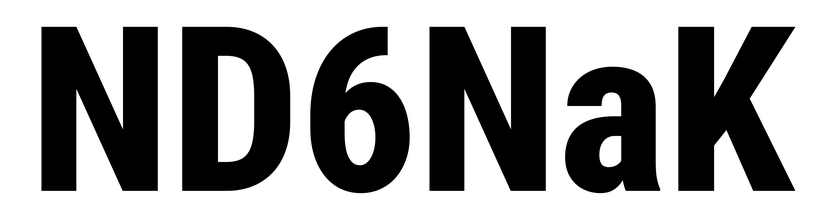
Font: Roboto_Condensed_ExtraBold